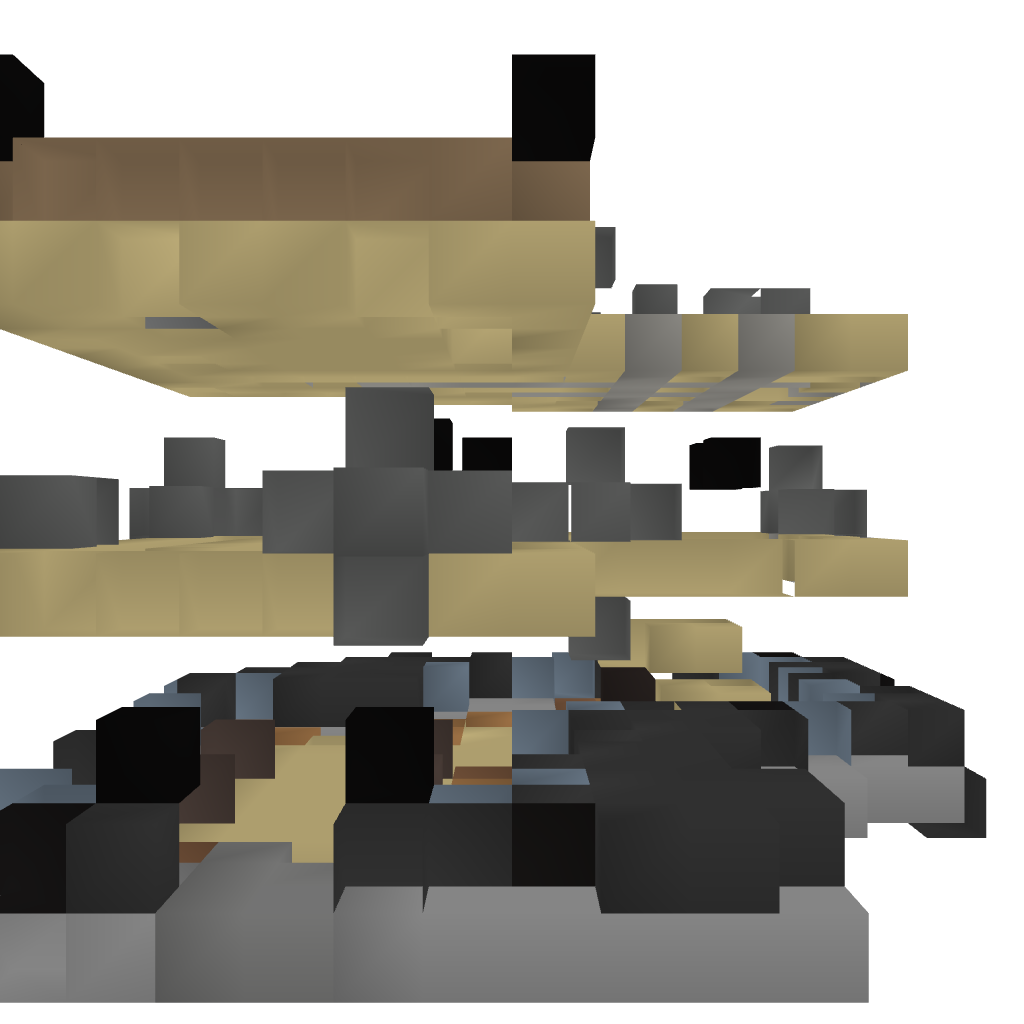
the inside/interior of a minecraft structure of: Little Modern wood House